Question: I am building a WYSIWYG rich text editor.
When the user selects a portion of his/her text, I would like to present a menu in a tooltip. Presenting the menu works fine but I would like to only show it if the user hovers over the selected text.

I also haven't decided on positioning (I like the way that it's illustrated) but to clarify, that's not the point of the question.
How do I filter for a hover event that happens over selected text?
1. I can't just listen for a text selection event or test hover events to see whether they are over elements that have selected text inside them. The left image would generate a false positive with that.
2. I know how to get the selected text but I don't know how to get the selected region.
To my mind, is somehow to calculate the region of the selected text and test whether mouseover events happen in that region.
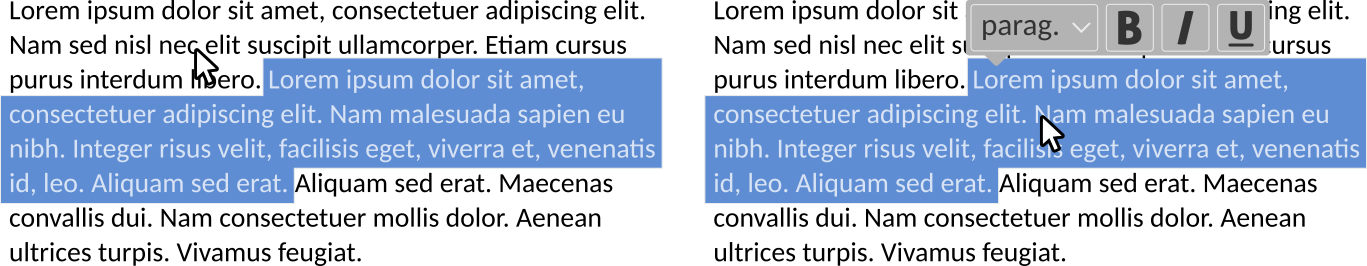
Answer: On 'mouseup', use <URL> to grab the bounding rectangles of each line of the selection.
You can then test if the mouse is over the selection like this:
'''
var cr= [];
$(document).on({
'mouseup': function() {
cr= window.getSelection().getRangeAt(0).getClientRects();
},
'mousemove': function(ev) {
//hide the pop up
for(var i = 0 ; i < cr.length ; i++) {
if(ev.pageX >= cr[i].left && ev.pageX <= cr[i].right &&
ev.pageY >= cr[i].top && ev.pageY <= cr[i].bottom
) {
//show the pop up
break;
}
}
}
});
'''
<URL>